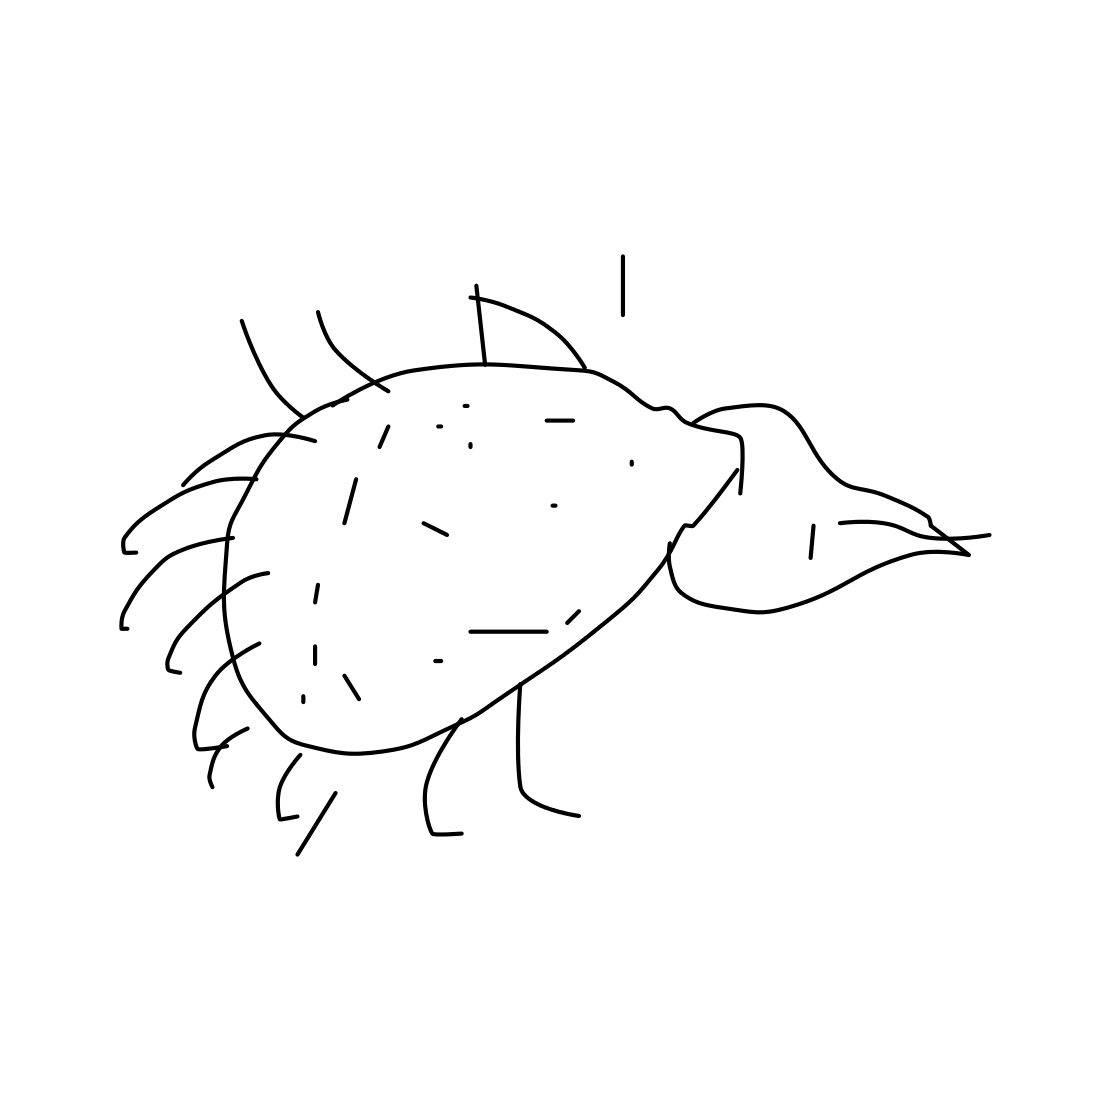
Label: hedgehog